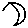
Label: moon